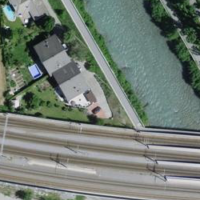
EUNIS habitat code: 57
Species observed at this site:
Juglans regia
Clematis vitalba